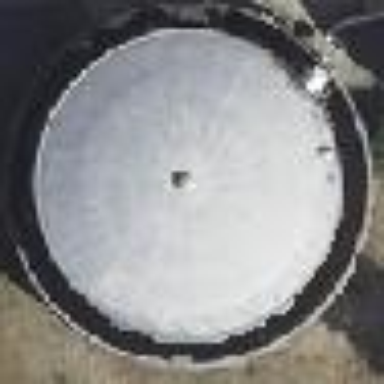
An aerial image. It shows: Building that serves as silo.